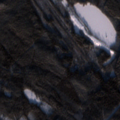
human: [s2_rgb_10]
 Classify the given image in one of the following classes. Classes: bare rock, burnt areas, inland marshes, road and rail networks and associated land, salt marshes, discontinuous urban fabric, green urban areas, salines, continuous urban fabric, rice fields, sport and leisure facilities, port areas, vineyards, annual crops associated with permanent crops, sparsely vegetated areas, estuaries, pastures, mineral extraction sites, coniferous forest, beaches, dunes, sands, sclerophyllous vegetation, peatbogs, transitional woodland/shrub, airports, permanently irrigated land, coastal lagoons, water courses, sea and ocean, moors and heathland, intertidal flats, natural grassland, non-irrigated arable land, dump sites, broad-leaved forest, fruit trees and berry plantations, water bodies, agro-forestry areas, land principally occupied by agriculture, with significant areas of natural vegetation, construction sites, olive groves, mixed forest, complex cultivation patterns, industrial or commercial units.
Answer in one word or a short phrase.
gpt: coniferous forest, mixed forest